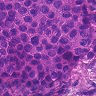
Metastatic tissue present: yes